Aerial crown-view tile of a tropical tree (Barro Colorado Island, Panama), acquired 20250818:
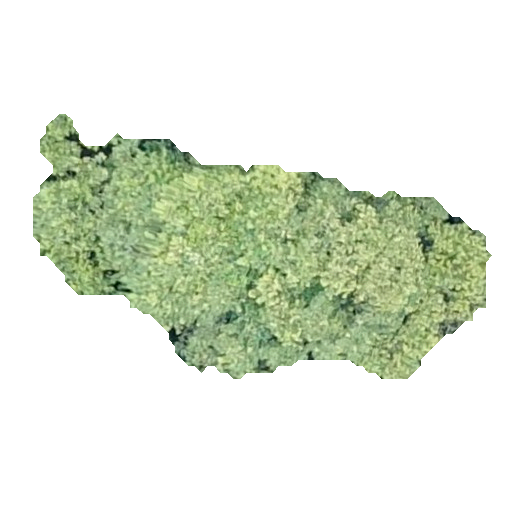
Species: Luehea seemannii
GBIF accepted scientific name: Luehea seemannii
Crown area: 108.428 m²